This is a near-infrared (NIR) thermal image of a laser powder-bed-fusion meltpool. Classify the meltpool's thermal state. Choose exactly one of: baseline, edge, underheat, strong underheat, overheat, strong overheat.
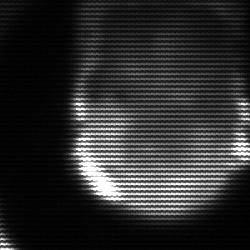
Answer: edge